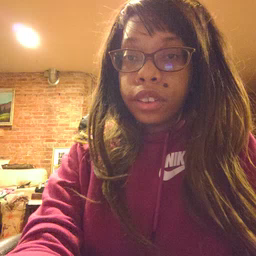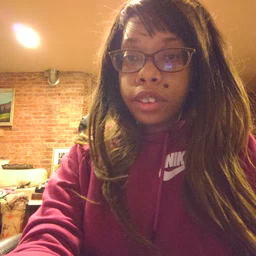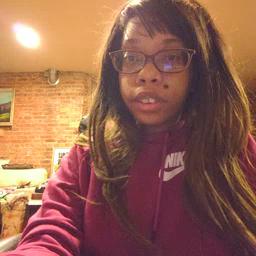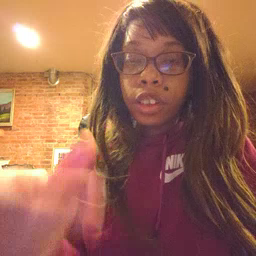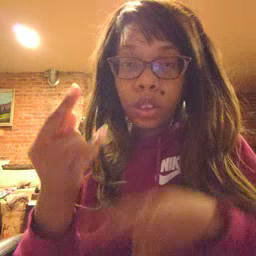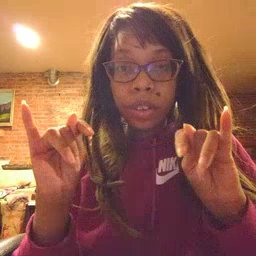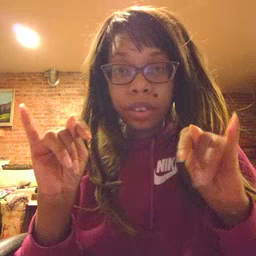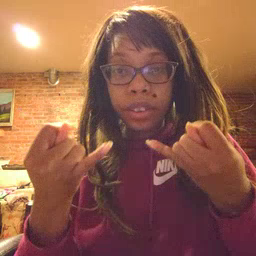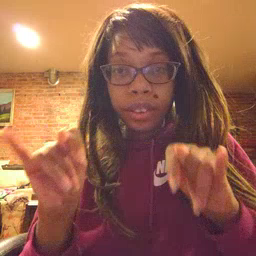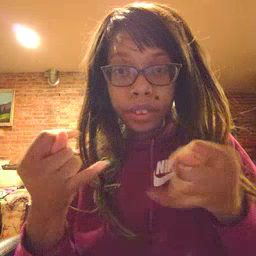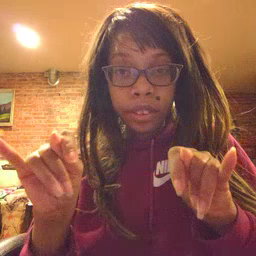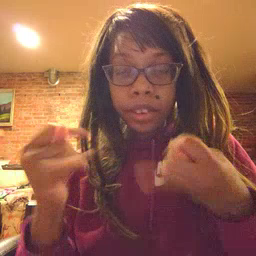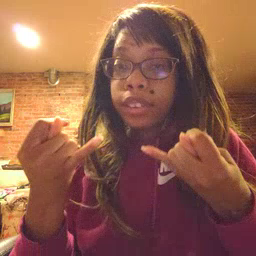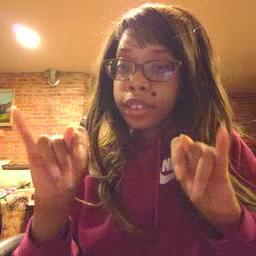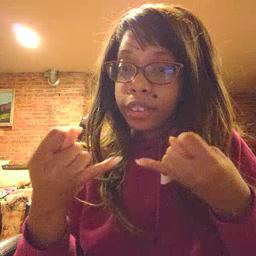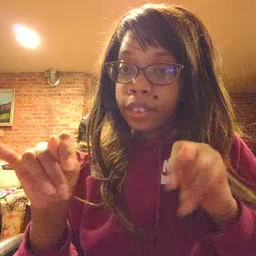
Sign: toy